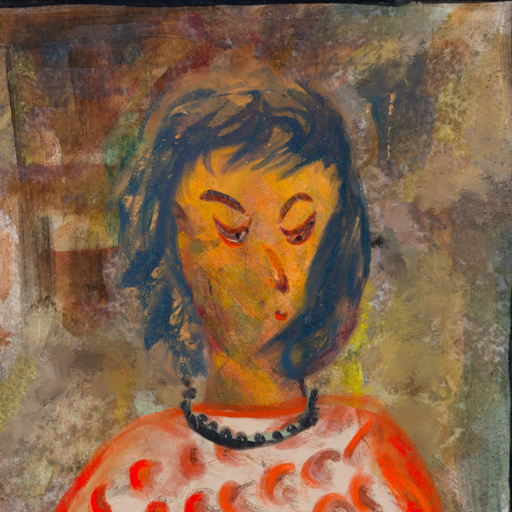
Background: Mosgoul, Head And Neck Side: Gypsy_Mother, Face Side: Hypocrite, Bust: Rupkatha, Hair Side: In_The_Sun, Head Accessory: Blank, Second Necklace: Blank, Necklace: Childish, Baby: Blank